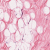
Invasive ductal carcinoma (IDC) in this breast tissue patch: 0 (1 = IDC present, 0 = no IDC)